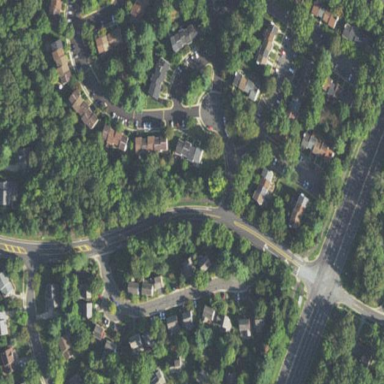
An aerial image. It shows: Residential area within neighborhood.